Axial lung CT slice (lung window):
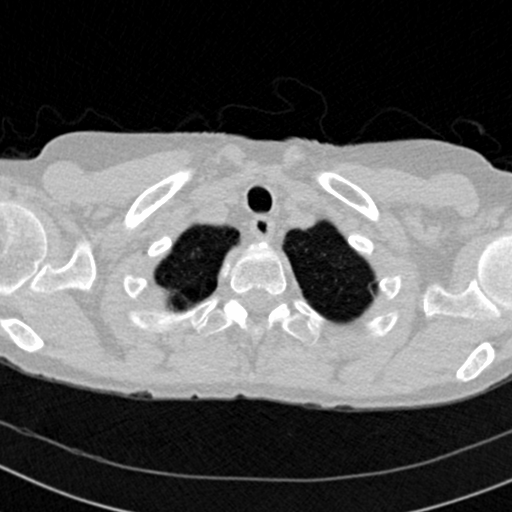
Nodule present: no